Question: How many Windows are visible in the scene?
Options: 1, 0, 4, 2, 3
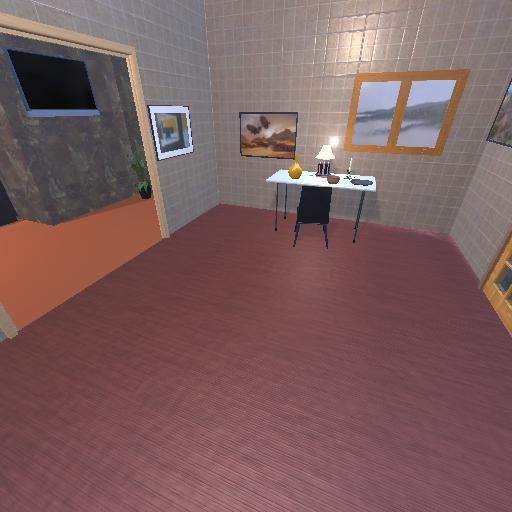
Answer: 1